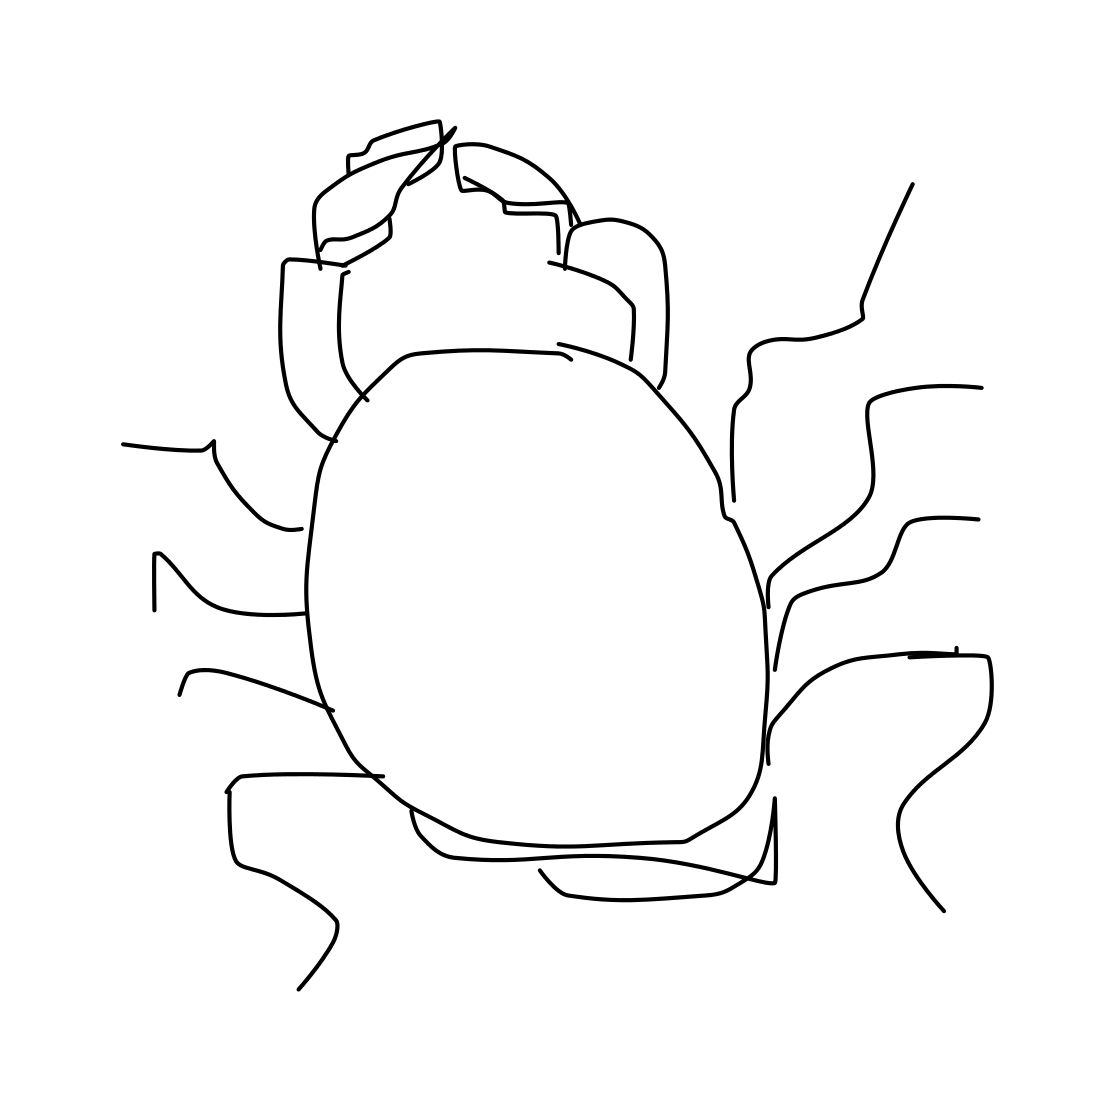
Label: crab